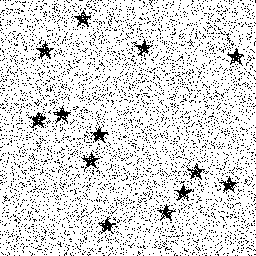
Squares: 0
Triangles: 0
Stars: 13
Total shapes: 13